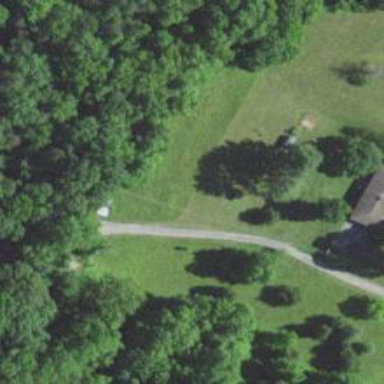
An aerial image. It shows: Driveway leading to service road.